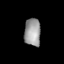
Tissue: lung
Cell type: Others
Senescence score: 0.2243
Nuclear area (px): 437
Mean DAPI intensity: 156.979